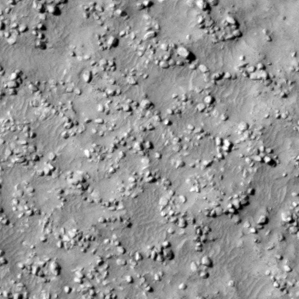
Label: non_frost